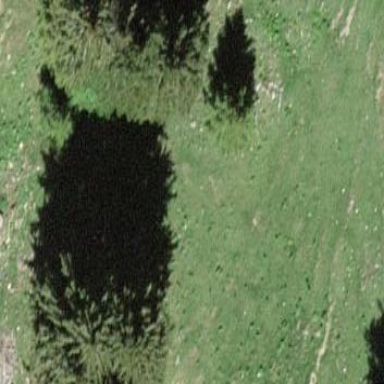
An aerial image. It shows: Evergreen forest with needle-leaved trees.